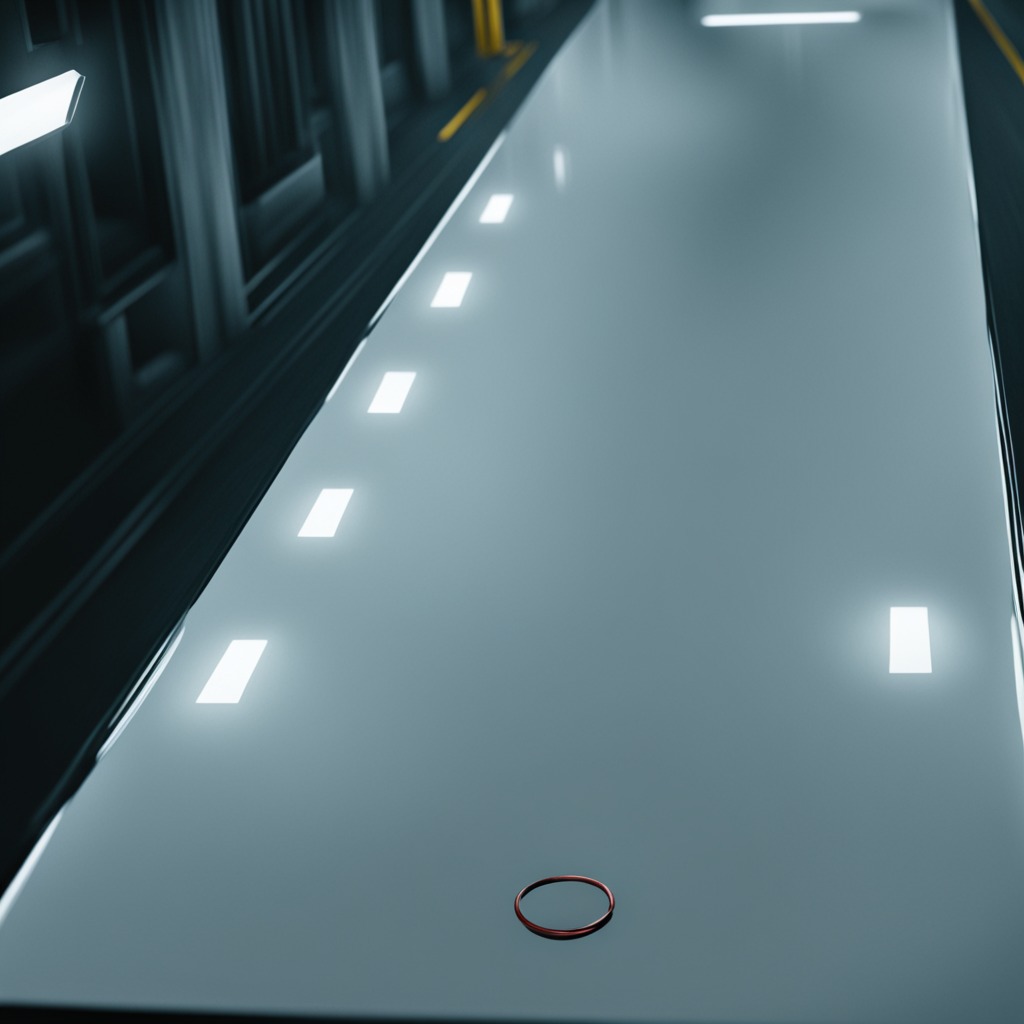
A rubber O-ring is lying on the table.